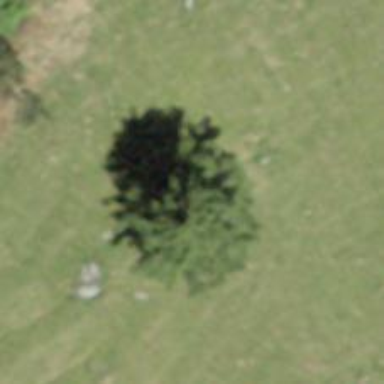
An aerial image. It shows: Evergreen tree with needle-leaved leaves.